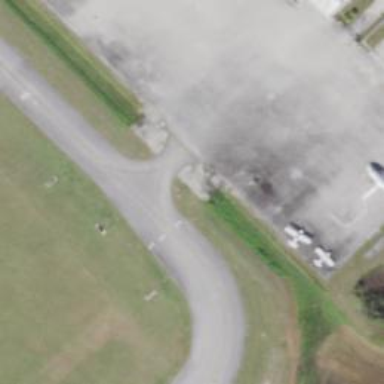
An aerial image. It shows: View of taxiway at the airport.